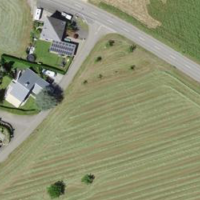
EUNIS habitat code: 52
Species observed at this site:
Genista tinctoria